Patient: sex M, age 71
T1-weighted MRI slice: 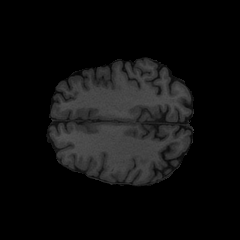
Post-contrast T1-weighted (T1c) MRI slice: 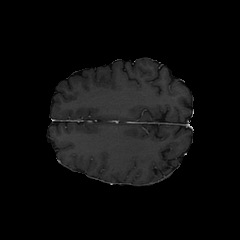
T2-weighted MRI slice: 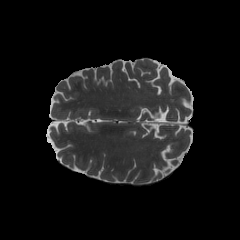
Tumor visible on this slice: no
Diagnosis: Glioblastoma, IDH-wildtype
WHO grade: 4